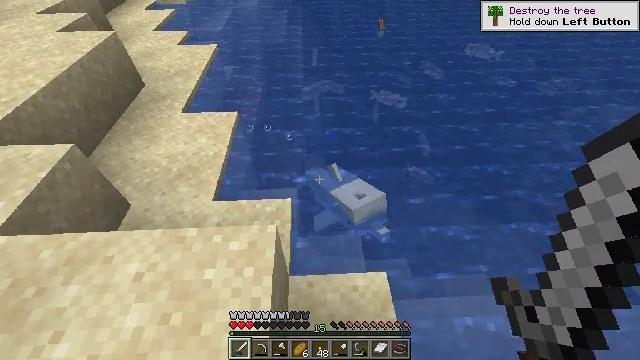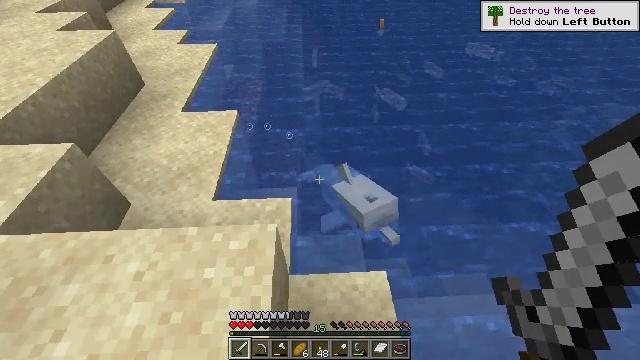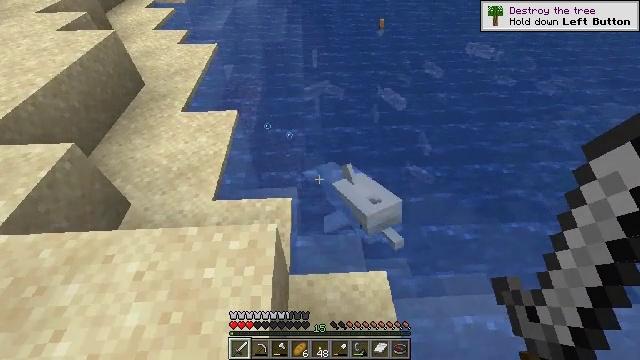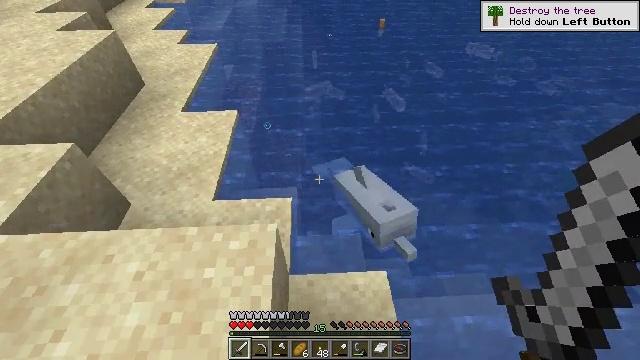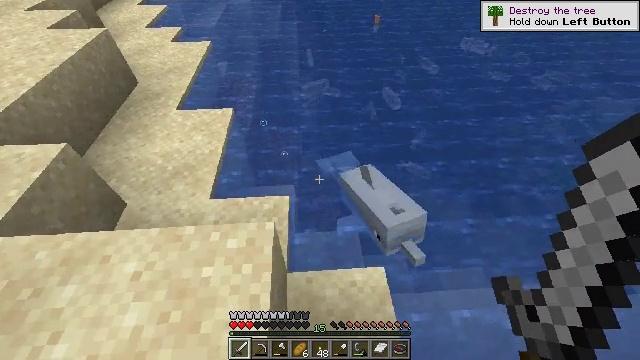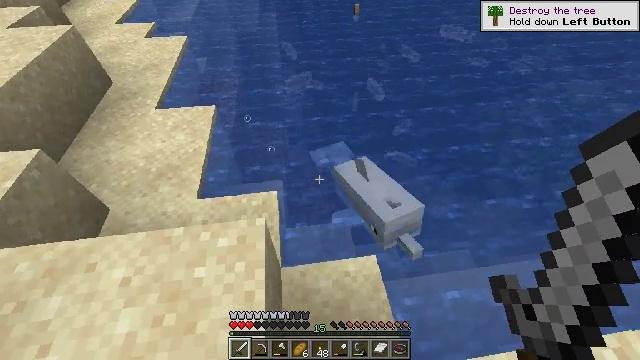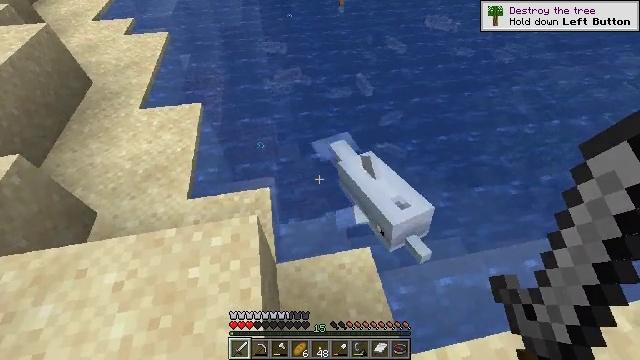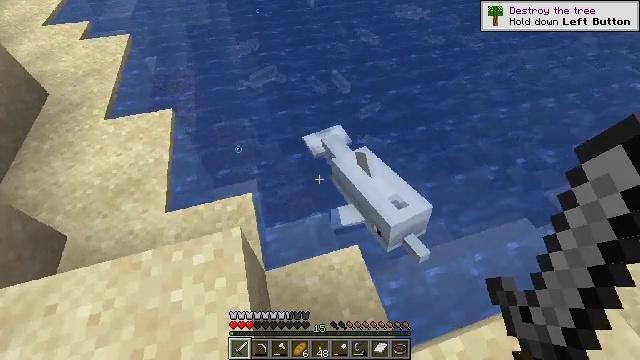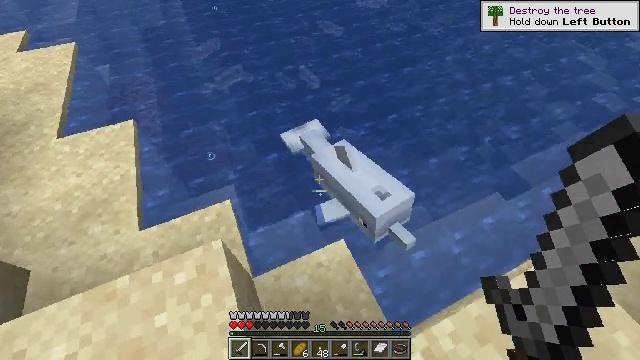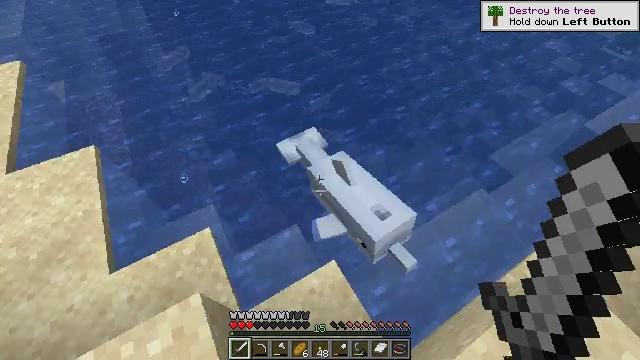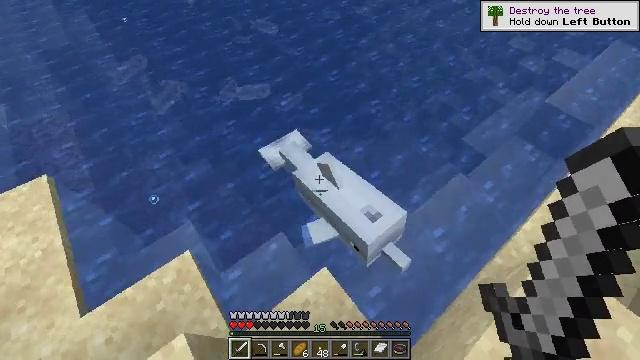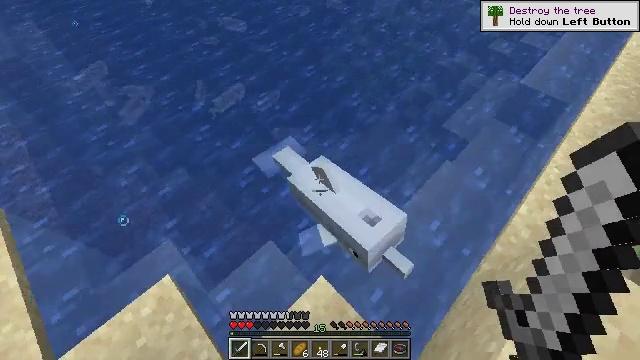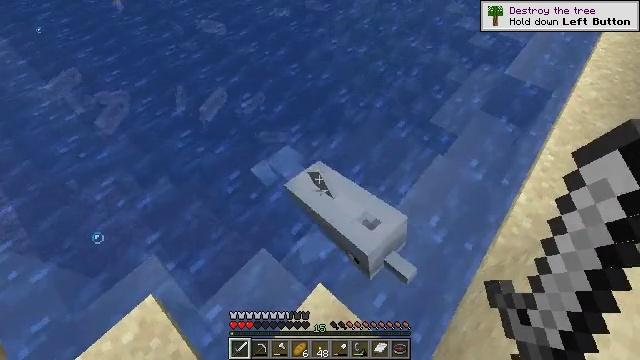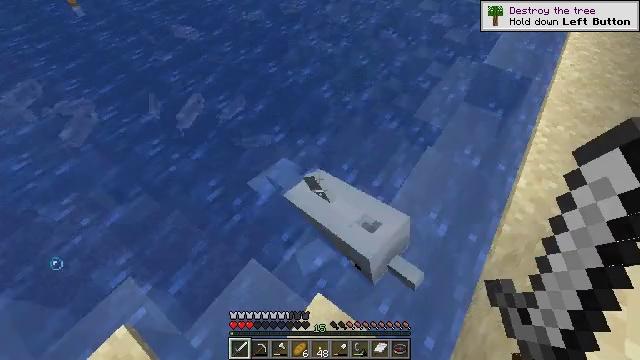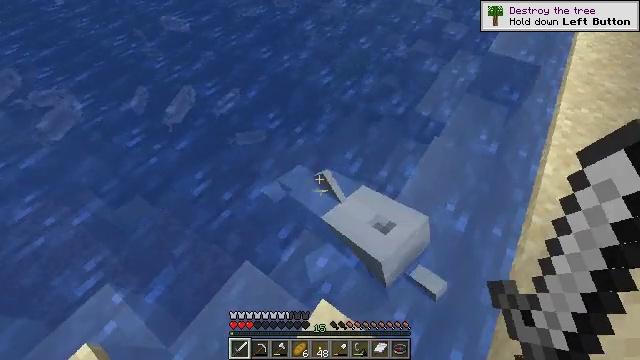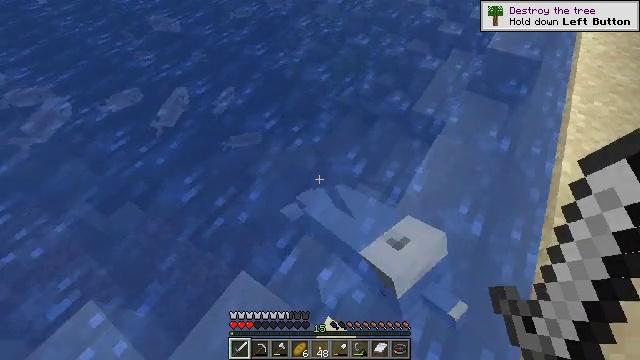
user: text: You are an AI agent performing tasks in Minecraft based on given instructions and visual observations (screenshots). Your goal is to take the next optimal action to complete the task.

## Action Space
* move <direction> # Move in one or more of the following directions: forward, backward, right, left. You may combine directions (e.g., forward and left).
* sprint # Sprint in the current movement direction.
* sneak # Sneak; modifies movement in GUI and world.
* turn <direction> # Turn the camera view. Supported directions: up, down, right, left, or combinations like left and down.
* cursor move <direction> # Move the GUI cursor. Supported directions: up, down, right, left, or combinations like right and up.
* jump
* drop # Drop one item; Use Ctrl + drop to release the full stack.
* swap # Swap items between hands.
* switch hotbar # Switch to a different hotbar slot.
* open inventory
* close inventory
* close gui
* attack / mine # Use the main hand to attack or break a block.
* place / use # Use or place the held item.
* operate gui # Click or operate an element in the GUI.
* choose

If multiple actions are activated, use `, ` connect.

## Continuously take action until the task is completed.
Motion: motion action
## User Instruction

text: Remove a cod from the inventory.
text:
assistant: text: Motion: no_op
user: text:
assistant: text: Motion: no_op
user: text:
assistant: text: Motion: no_op
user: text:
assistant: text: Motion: turn right
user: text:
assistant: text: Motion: turn right and down
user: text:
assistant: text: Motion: turn right and down
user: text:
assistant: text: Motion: move forward, turn right and down
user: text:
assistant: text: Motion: move forward, turn right and down
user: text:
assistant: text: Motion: move forward, turn right
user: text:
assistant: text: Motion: move forward, turn right
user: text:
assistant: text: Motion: turn right
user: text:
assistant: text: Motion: turn right
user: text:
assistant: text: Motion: turn right and up
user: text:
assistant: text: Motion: turn right
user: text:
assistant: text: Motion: turn right
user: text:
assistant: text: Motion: turn right
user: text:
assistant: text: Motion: turn right
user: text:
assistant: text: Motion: turn right
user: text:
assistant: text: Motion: no_op
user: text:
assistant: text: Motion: no_op
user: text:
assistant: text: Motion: turn right
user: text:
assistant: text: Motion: turn right
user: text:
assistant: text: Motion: no_op
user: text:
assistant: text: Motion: turn right
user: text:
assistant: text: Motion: turn right and down
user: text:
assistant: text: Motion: turn right and down
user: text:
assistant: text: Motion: turn right and down
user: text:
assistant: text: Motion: turn right
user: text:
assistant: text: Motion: turn right
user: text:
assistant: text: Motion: no_op